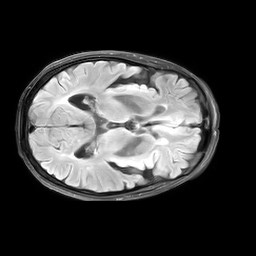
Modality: FLAIR
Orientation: axial
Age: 72
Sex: female
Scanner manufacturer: philips
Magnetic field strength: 3 T
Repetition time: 11 s
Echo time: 0.125 s